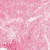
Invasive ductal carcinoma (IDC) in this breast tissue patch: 0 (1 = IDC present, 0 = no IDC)